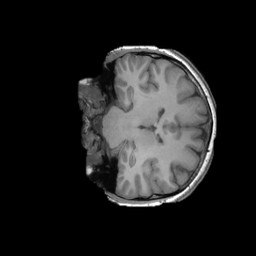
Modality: T1w
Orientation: coronal
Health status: ill
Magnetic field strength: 3 T